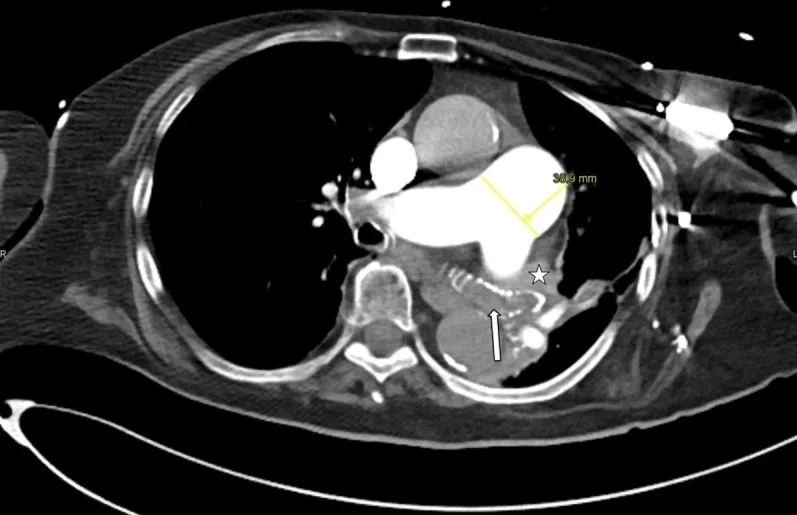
Axial CT of the pulmonary trunk in mediastinal window. Central bronchi on the left side are outlined by calcifications of bronchial walls cartilage and are filled with mucous (white arrow). The left superior pulmonary vein is not opacified (star). The pulmonary trunk diameter is 38.9 mm (normal being <=27 mm in females), likely because of PA hypertension.
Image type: radiology (ct)